Question: I am generating a heat map for my data.
everything works fine, but I have a little problem. My data (numbers) are from 0 to 10.000.
0 means nothing (no data) and at the moment the field with 0 just take the lowest color of my color scala. My problem is how to make the data with 0 to have a total different color (e.g. black or white)
Just see the Picture to better understand what i mean:

My code (snippet) looks like this:
'''
matplotlib.pyplot.imshow(results, interpolation='none')
matplotlib.pyplot.colorbar();
matplotlib.pyplot.xticks([0, 1, 2, 3, 4, 5, 6, 7, 8], [10, 15, 20, 25, 30, 35, 40, 45, 50]);
matplotlib.pyplot.xlabel('Population')
matplotlib.pyplot.yticks([0, 1, 2, 3, 4, 5, 6, 7, 8, 9, 10], [1, 2, 3, 4, 5, 10, 15, 20, 25, 30, 'serial']);
matplotlib.pyplot.ylabel('Communication Step');
axis.xaxis.tick_top();
matplotlib.pyplot.savefig('./results_' + optimisationProblem + '_dim' + str(numberOfDimensions) + '_' + statisticType + '.png');
matplotlib.pyplot.close();
'''
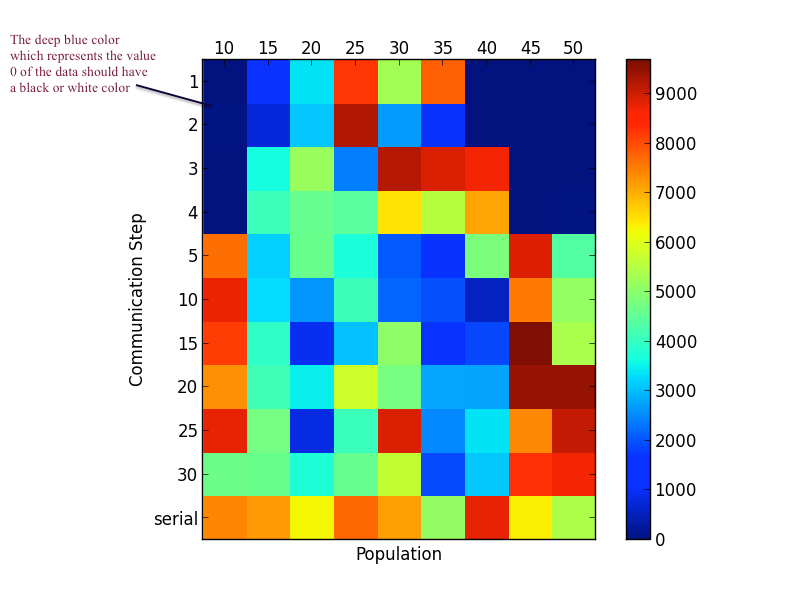
Answer: If you are not interested in a smooth transition between the values '0' and '0.0001', you can just set every value that equals '0' to 'NaN'. This will result in a white color whereas '0.0001' will still be 'deep blue-ish'.
In the following code I include an example. I generate the data randomly. I therefore select a single element from my array and set it to 'NaN'. This results in the color white. I also included a line in which you can set every data point that equals '0' to 'NaN'.
'''
import numpy
import matplotlib.pyplot as plt
#Random data
data = numpy.random.random((10, 10))
#Set all data points equal to zero to NaN
#data[data == 0.] = float("NaN")
#Set single data value to nan
data[2][2] = float("NaN")
fig = plt.figure()
ax = fig.add_subplot(1, 1, 1)
ax.imshow(data, interpolation = "nearest")
plt.show()
'''